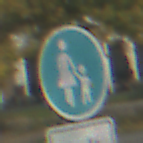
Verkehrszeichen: Gehweg
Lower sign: HinweisDurchVerbaleAngabe2
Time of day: MorningAfternoon
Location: Outdoor (Urban)
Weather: PartlyCloudy
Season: NotSpecified
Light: Natural